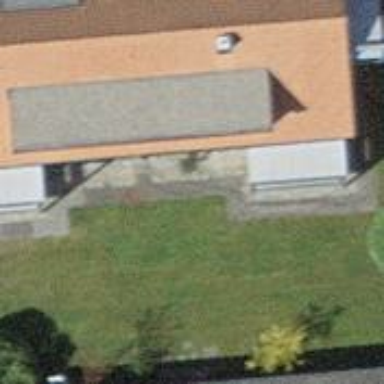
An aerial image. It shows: Gabled roof adorns the apartments building.